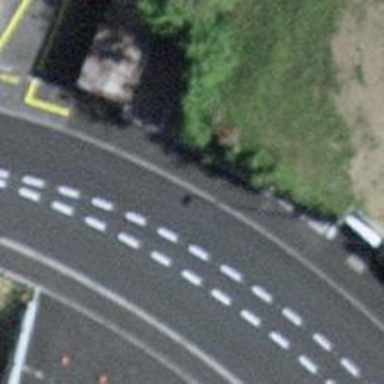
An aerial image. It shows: Bus stop along the road.